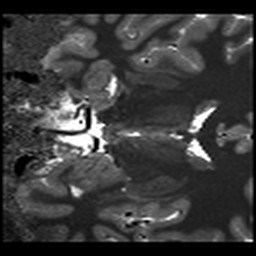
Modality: T1map
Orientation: coronal
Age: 33
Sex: male